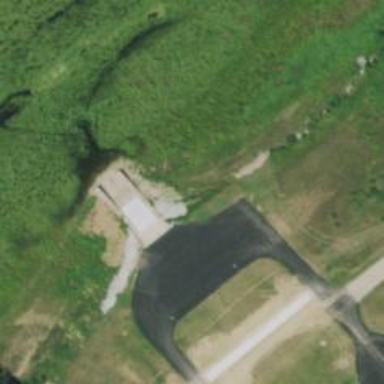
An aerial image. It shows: Slipway on leisure land.